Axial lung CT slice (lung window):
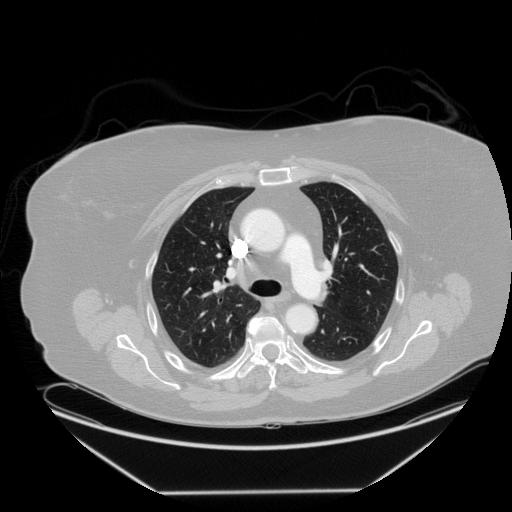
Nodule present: no